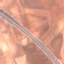
Land use / land cover class: Highway